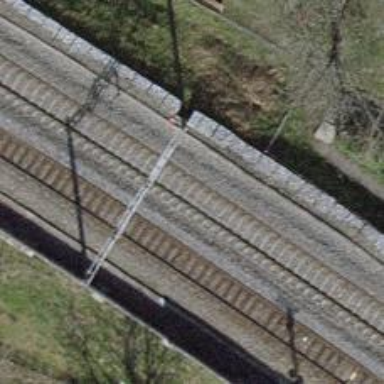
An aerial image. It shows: Single railway track with electrified contact line.